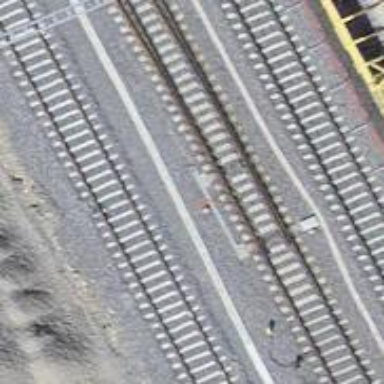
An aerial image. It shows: Railway switch.